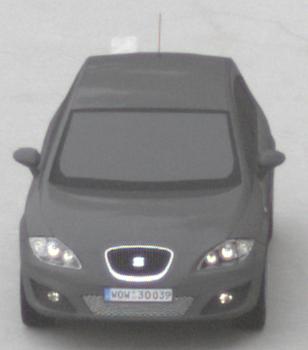
Make: SEAT
Model: Leon 1.4
Detailed model: Leon (1P)
Model produced from: 2009/04
Model produced until: 2010/08
Doors: 5
Color: gray
Road condition: dry road
Daytime: morning or afternoon
Contrast: low contrast